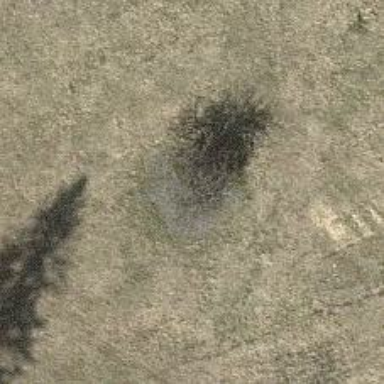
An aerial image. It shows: Evergreen needle-leaved tree.